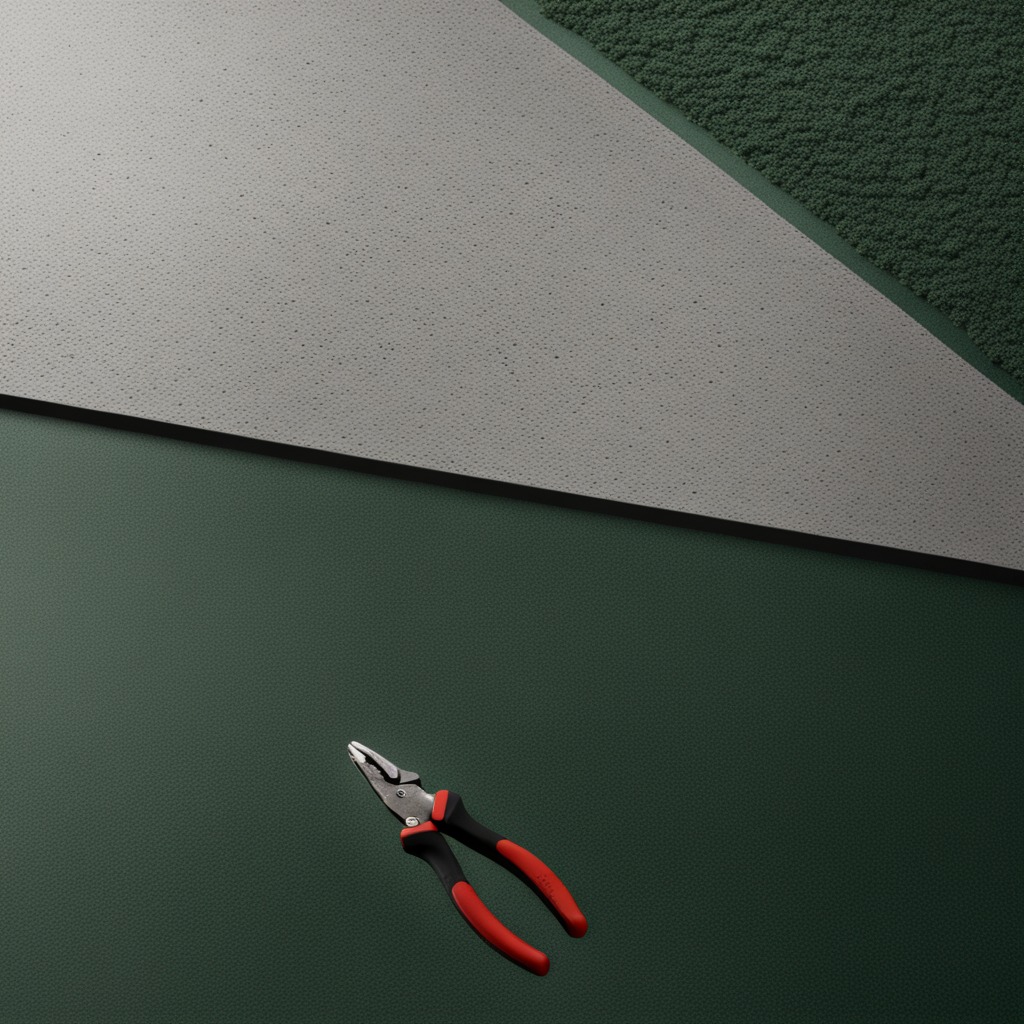
A plier lying on the granite tabletop